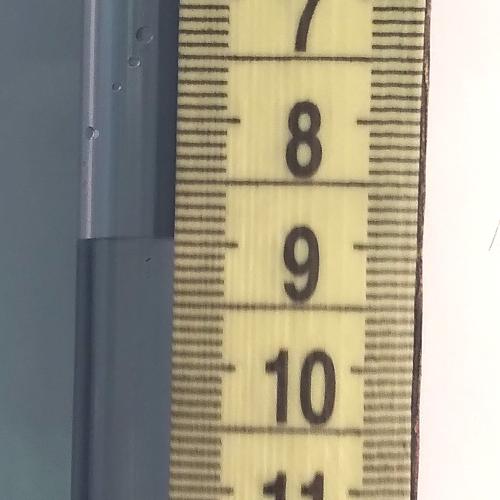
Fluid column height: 9.0 cm